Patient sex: F
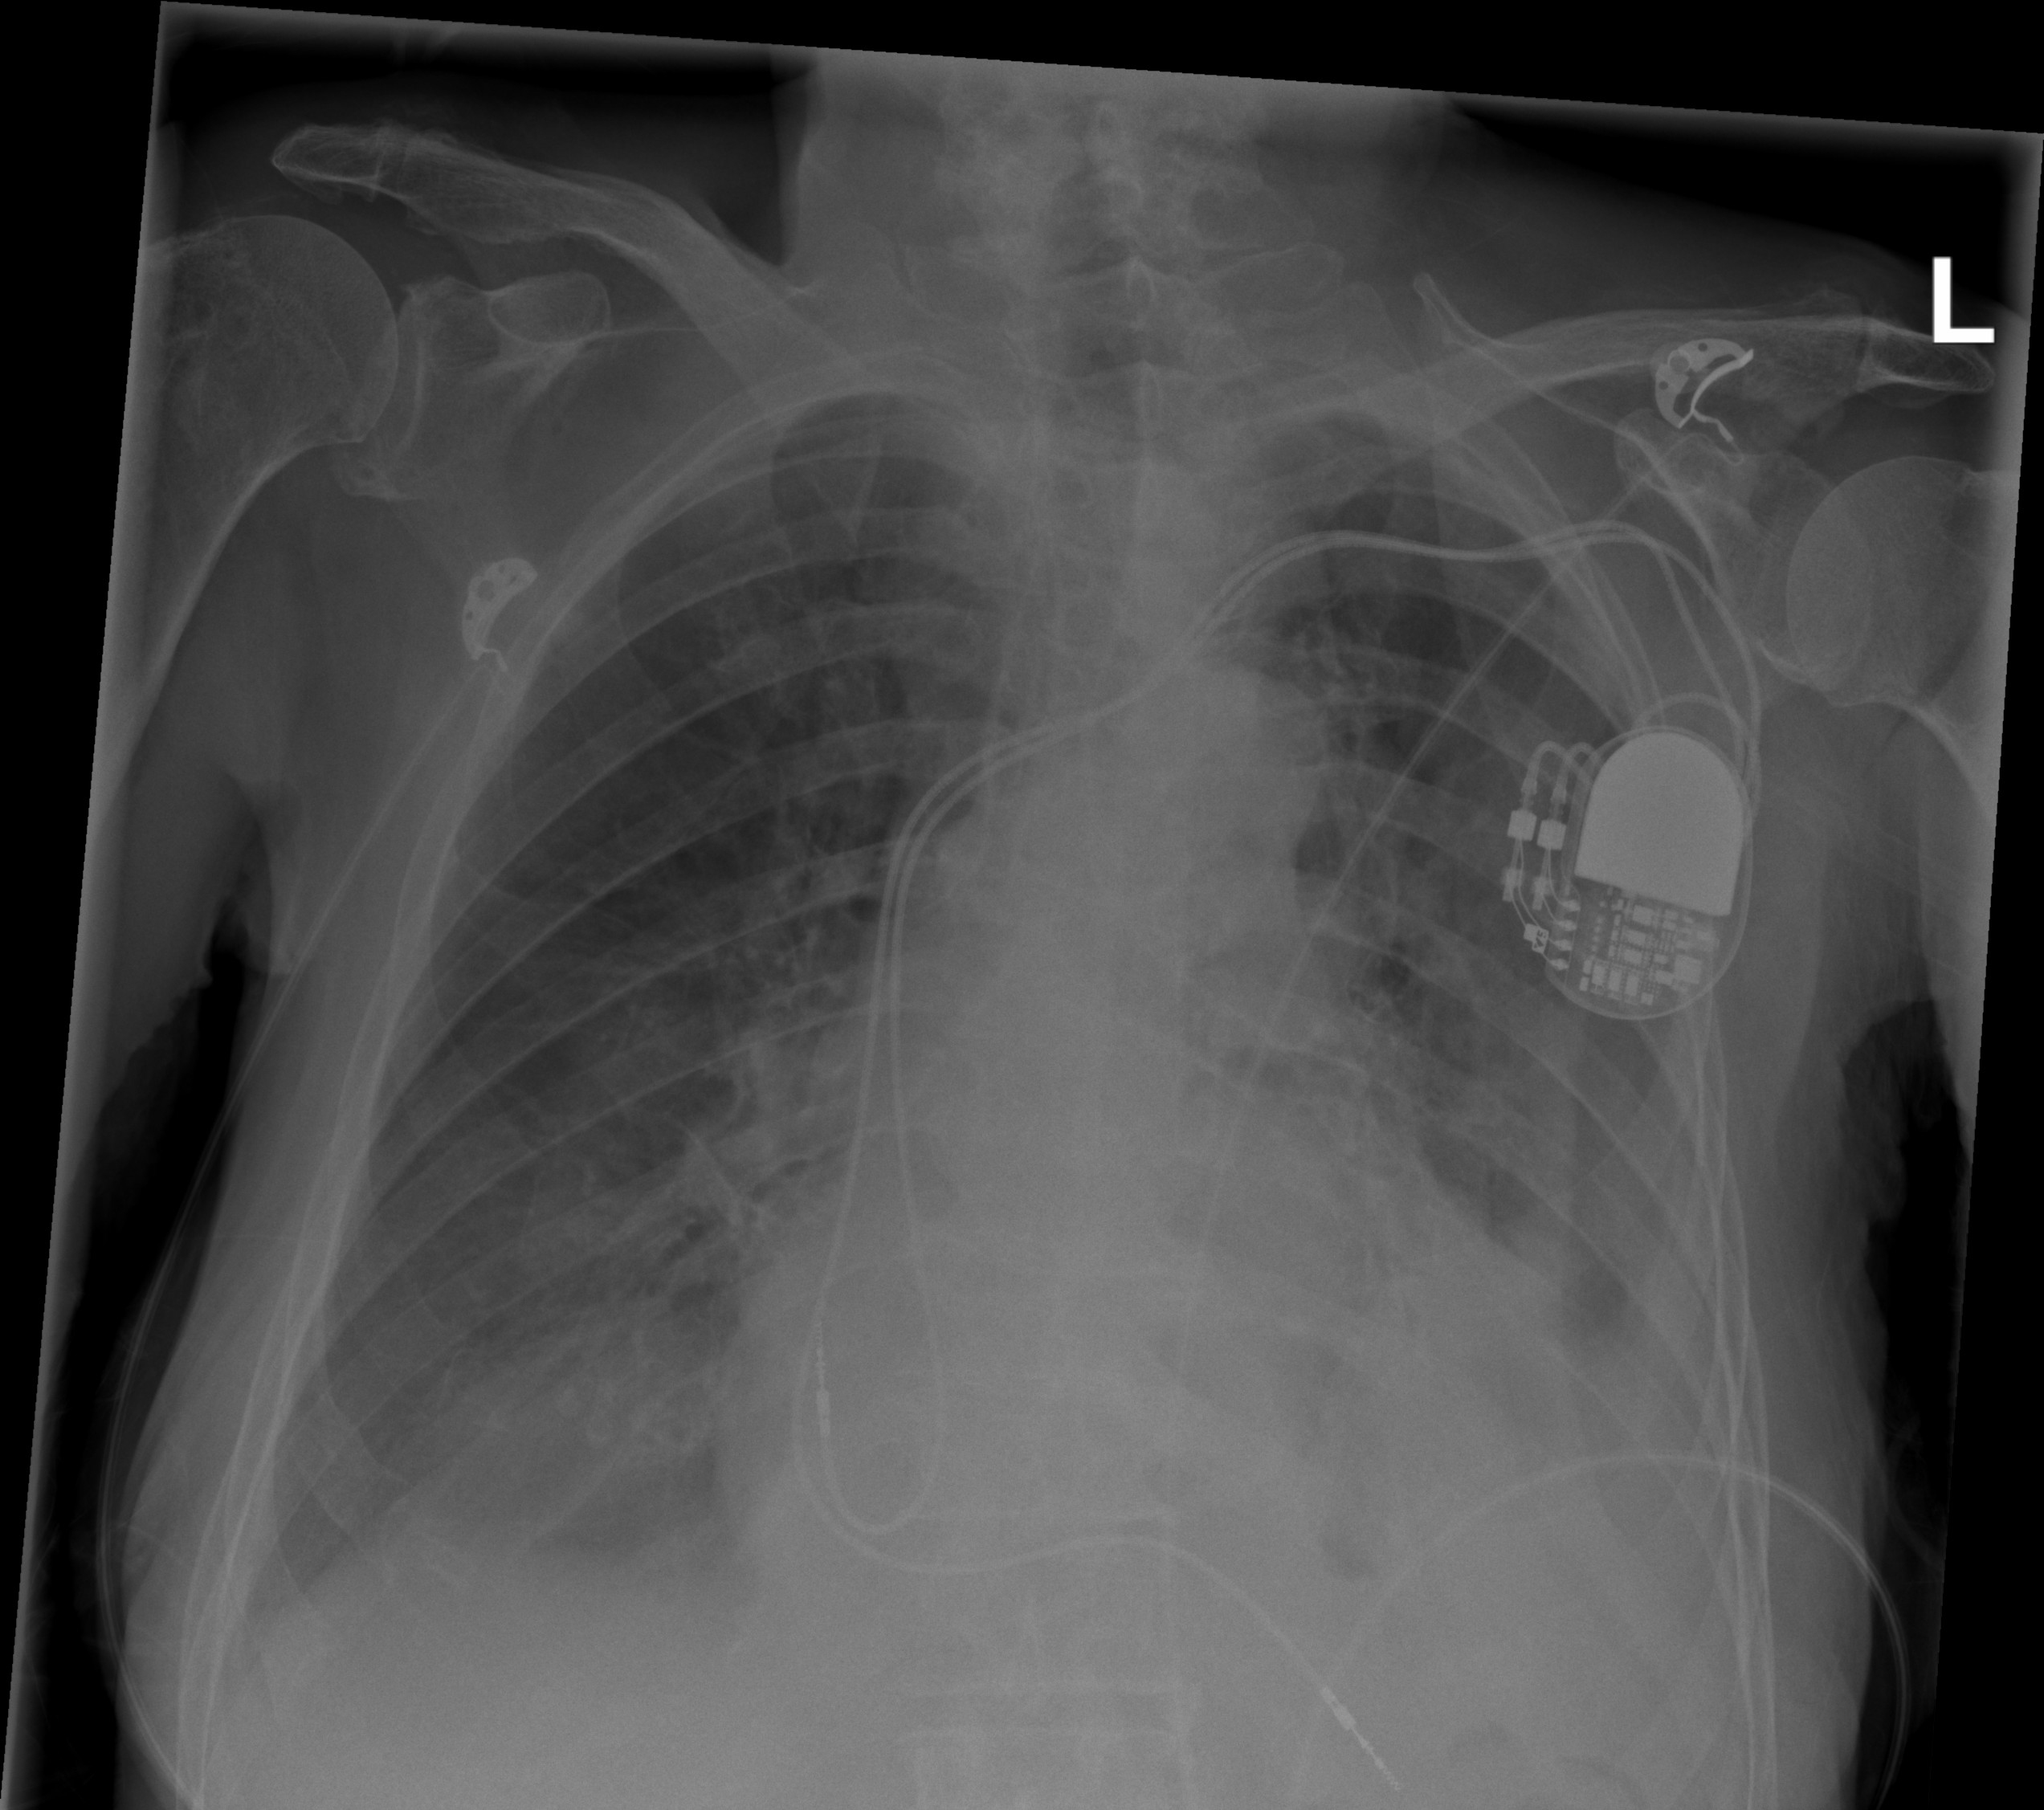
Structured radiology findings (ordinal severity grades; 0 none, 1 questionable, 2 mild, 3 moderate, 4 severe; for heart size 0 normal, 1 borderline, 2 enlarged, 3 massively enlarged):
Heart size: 2
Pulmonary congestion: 2
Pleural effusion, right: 0
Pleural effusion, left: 3
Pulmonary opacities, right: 2
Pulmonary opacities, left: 2
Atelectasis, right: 2
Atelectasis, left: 2